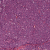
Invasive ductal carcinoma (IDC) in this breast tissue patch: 1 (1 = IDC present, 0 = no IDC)